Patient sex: F
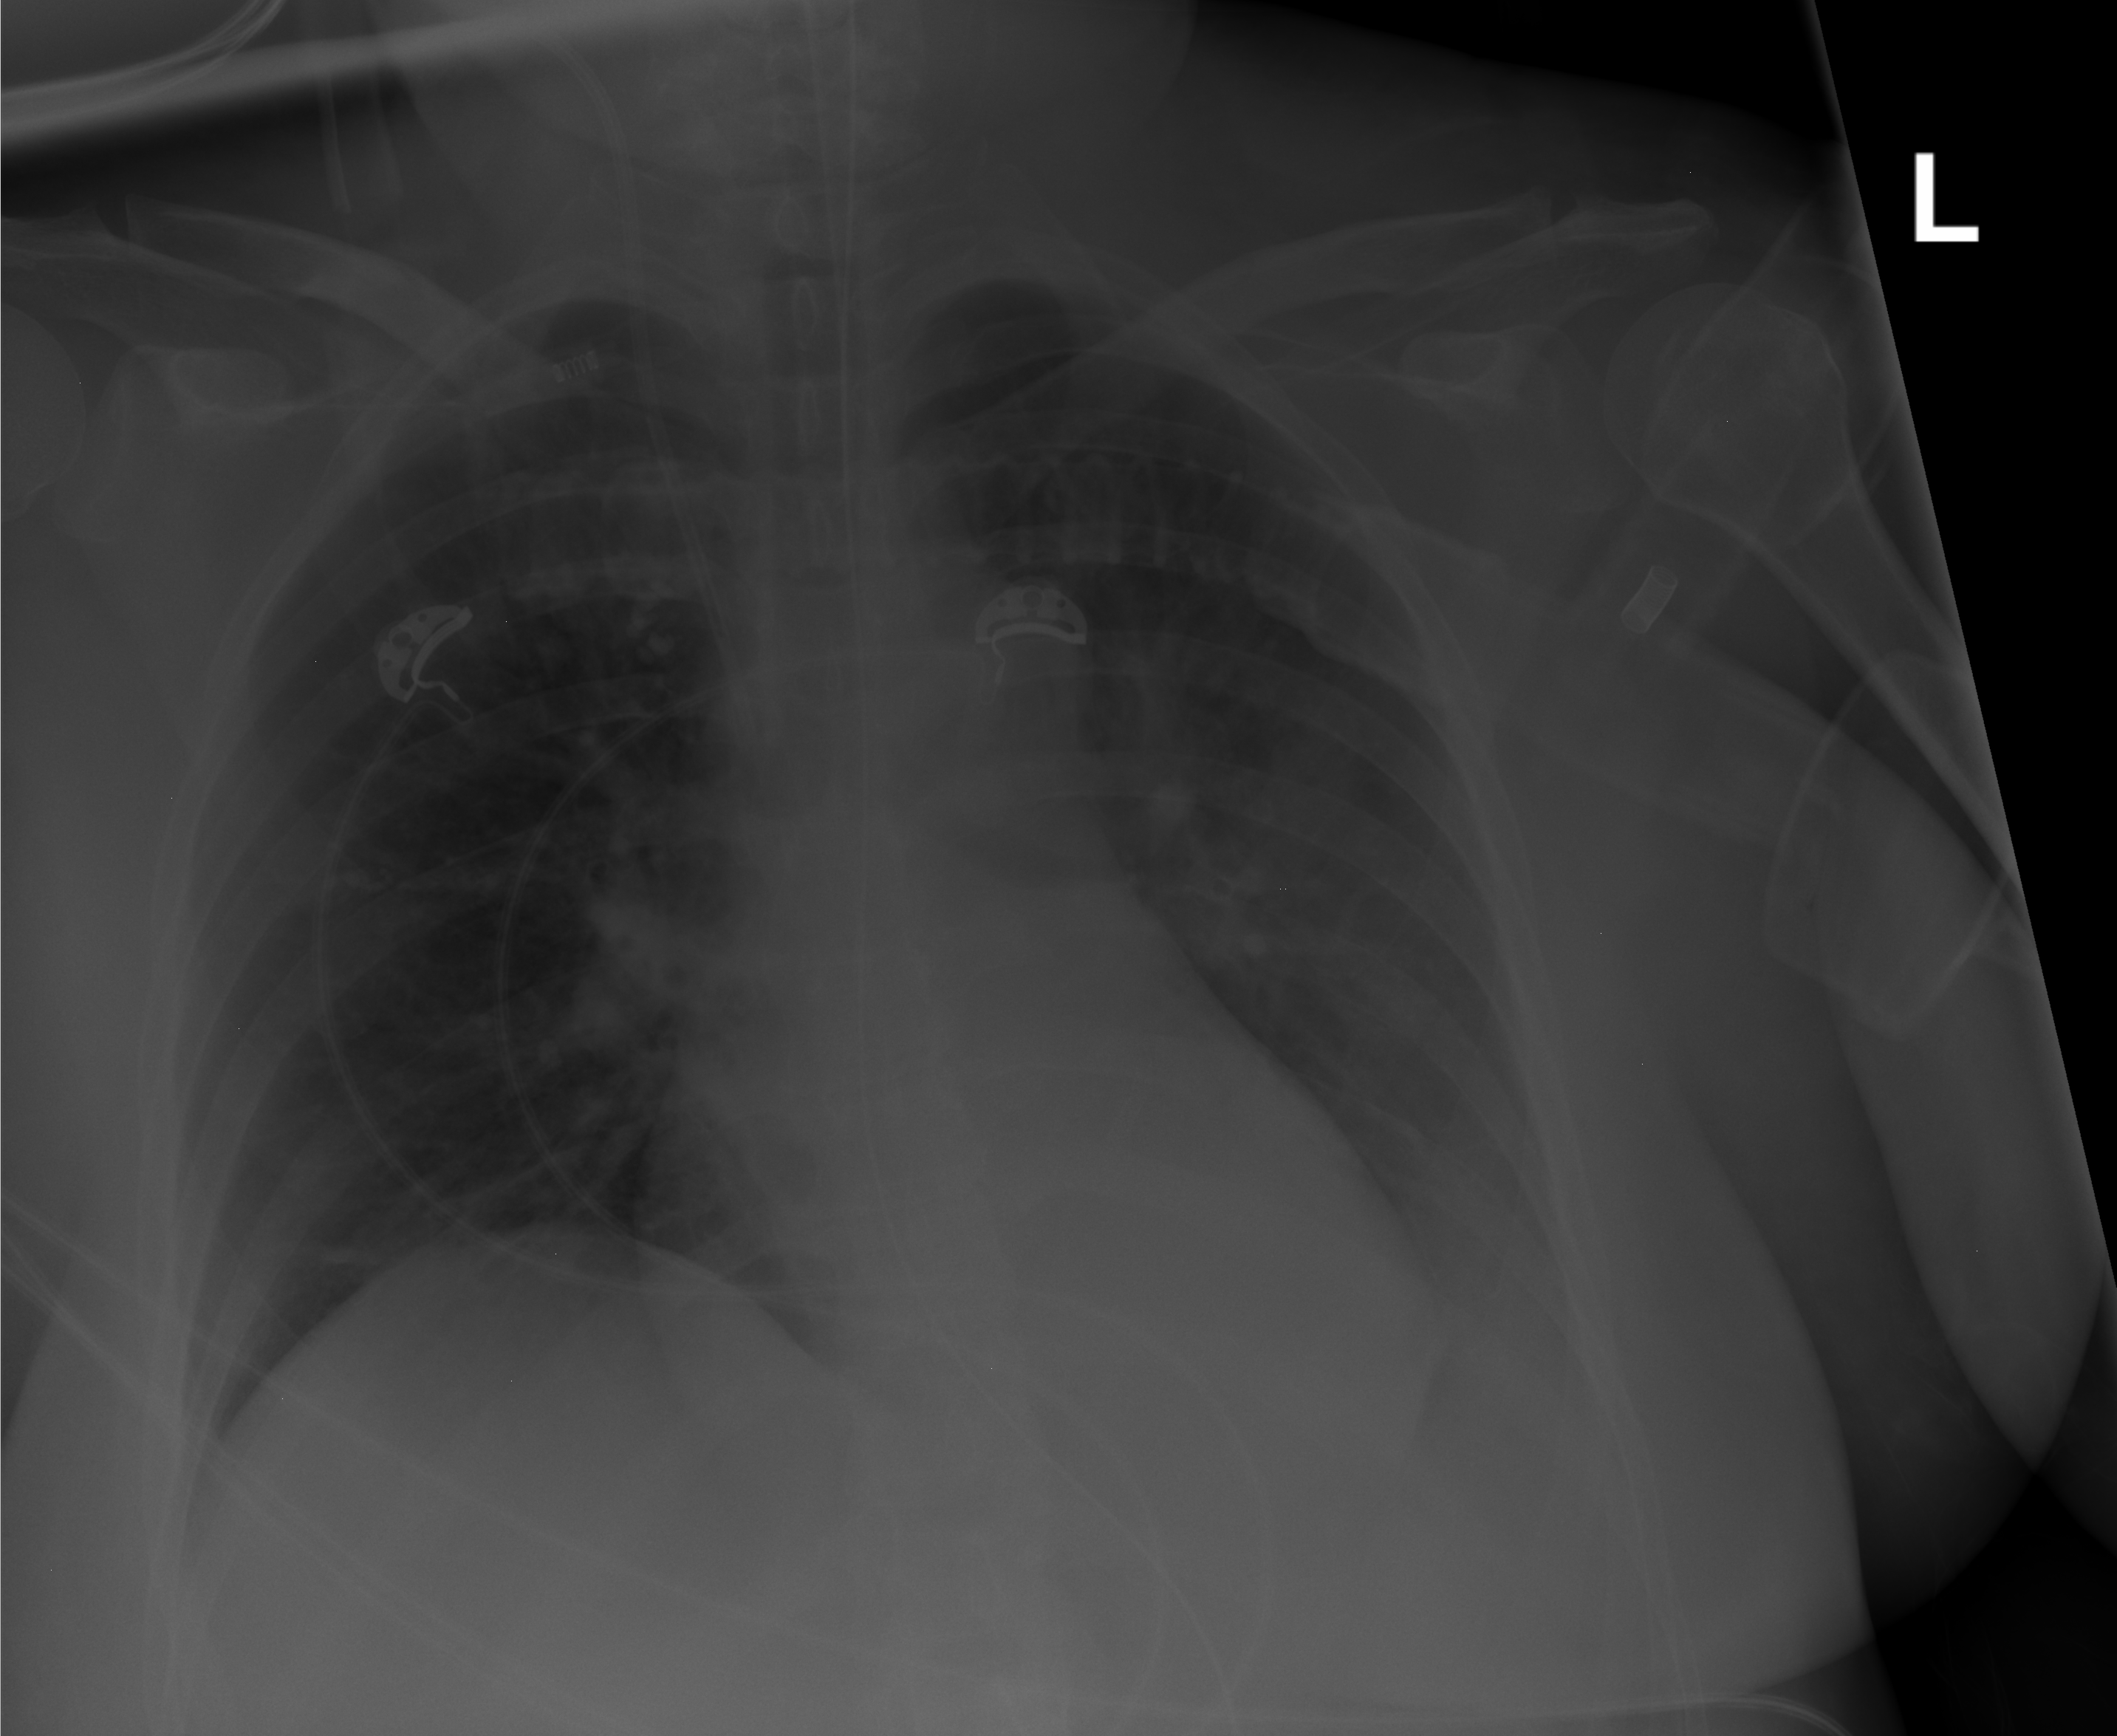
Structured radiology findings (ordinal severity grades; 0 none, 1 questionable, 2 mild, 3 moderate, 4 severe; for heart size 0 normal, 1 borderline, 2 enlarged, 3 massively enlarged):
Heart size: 2
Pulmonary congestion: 2
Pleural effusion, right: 0
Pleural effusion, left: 2
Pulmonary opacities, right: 0
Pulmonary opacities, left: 0
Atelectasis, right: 0
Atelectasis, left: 2